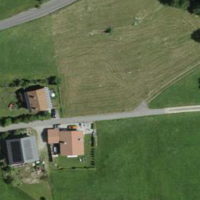
EUNIS habitat code: 55
Species observed at this site:
Cerastium tomentosum